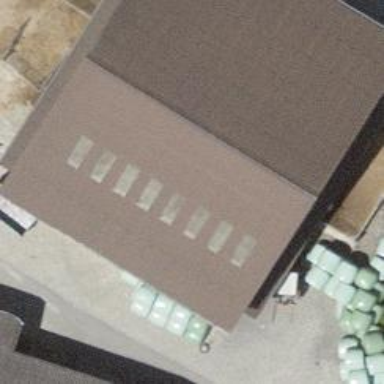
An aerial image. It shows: Building.